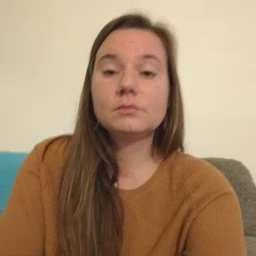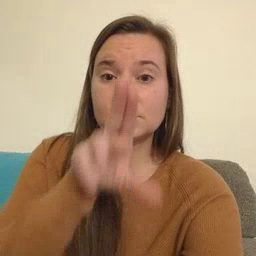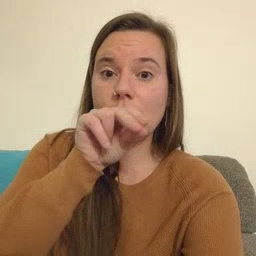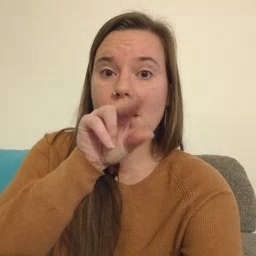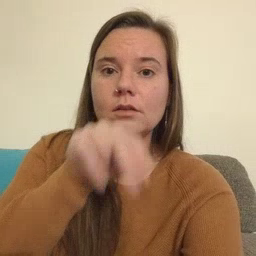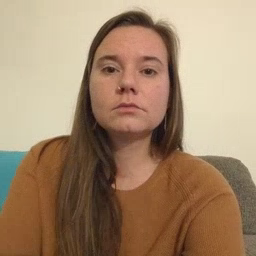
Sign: duck